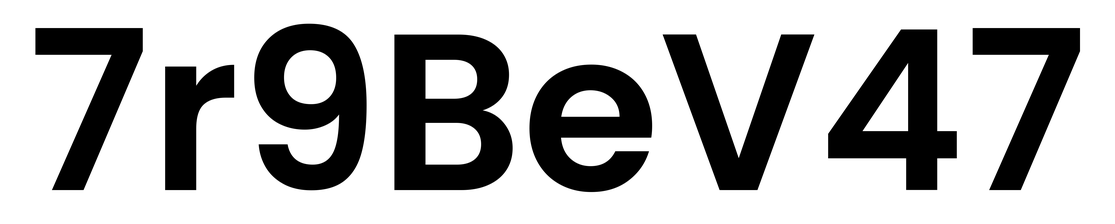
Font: Poppins-SemiBold